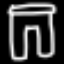
Label: pants